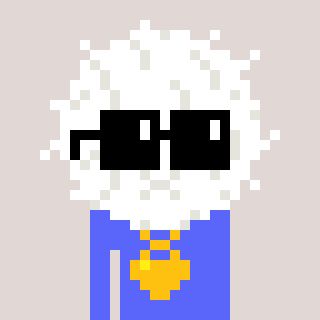
a pixel art character with square black sunglasses, a cottonball-shaped head and a purple-colored body on a warm background